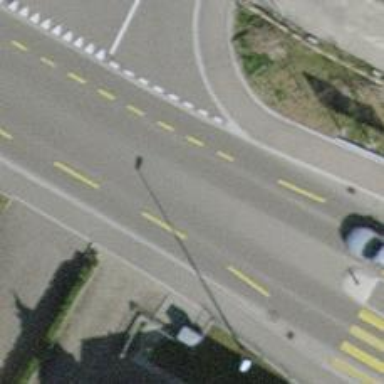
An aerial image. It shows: Secondary road with asphalt surface and designated cycle lane.